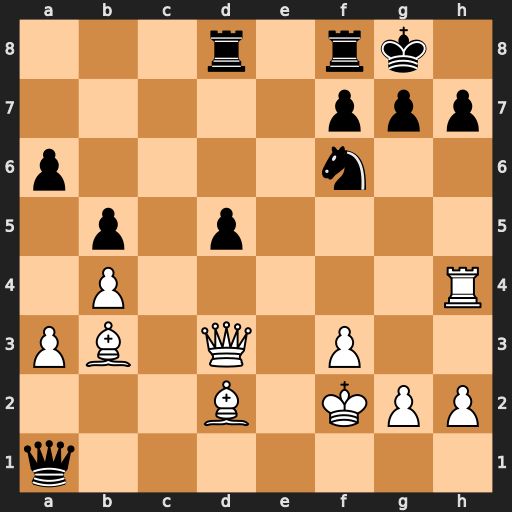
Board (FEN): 3r1rk1/5ppp/p4n2/1p1p4/1P5R/PB1Q1P2/3B1KPP/q7
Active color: w
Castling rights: -
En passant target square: -
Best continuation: Bc3 Qc1 Bxf6